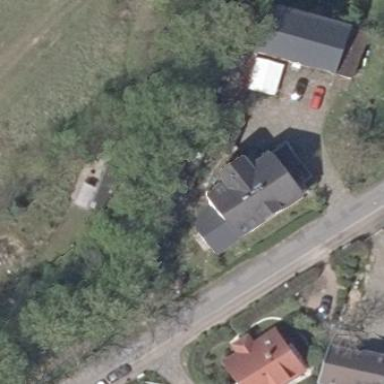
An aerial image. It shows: Detached building.